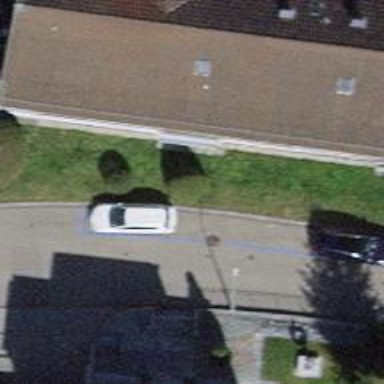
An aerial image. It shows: Asphalt road designated as living street.